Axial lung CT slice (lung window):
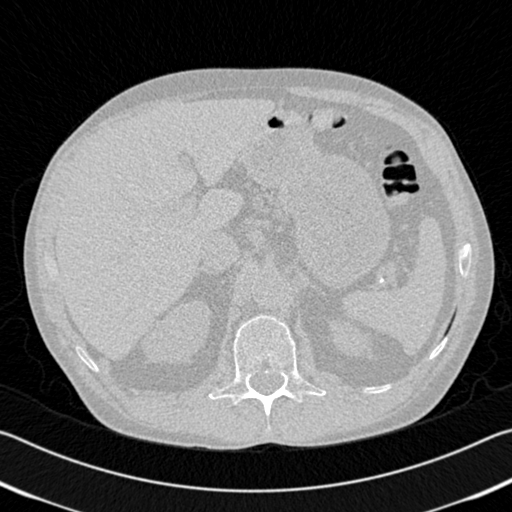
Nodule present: no